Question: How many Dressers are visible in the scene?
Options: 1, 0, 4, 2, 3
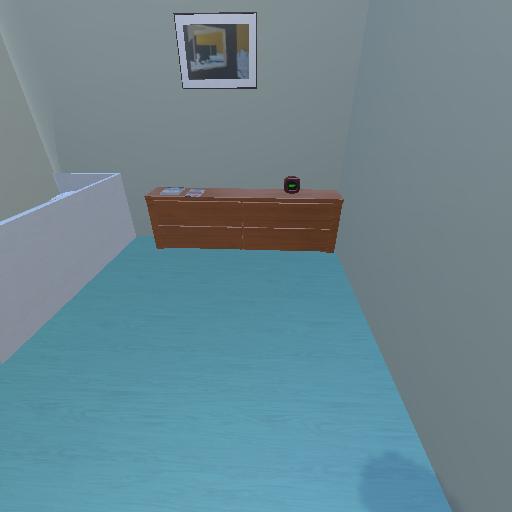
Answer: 1